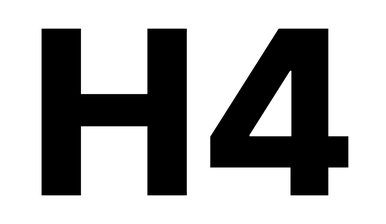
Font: Inter_ExtraBold